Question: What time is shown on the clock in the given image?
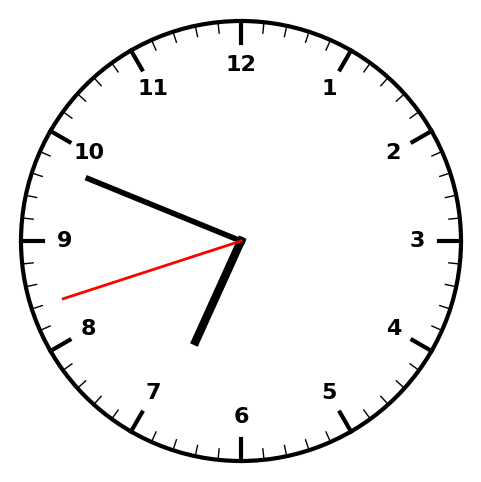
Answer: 06:48:42